Question: Is there any way to create multiple cookie files? I'm not asking about adding multiple keys to the same file but to create completely separate cookie files. Every time I try something like below, the cookie file is replaced rather than creating a new file:
'''
document.cookie="name=Johe2; expires=Thu, 18 Dec 2017 12:00:00 UTC";
document.cookie="name=Johe; expires=Thu, 18 Dec 2017 12:00:00 UTC";
'''
Example: As you can see below the site adobe.com has 4 cookies on my computer. I can only create 1 using the code above:

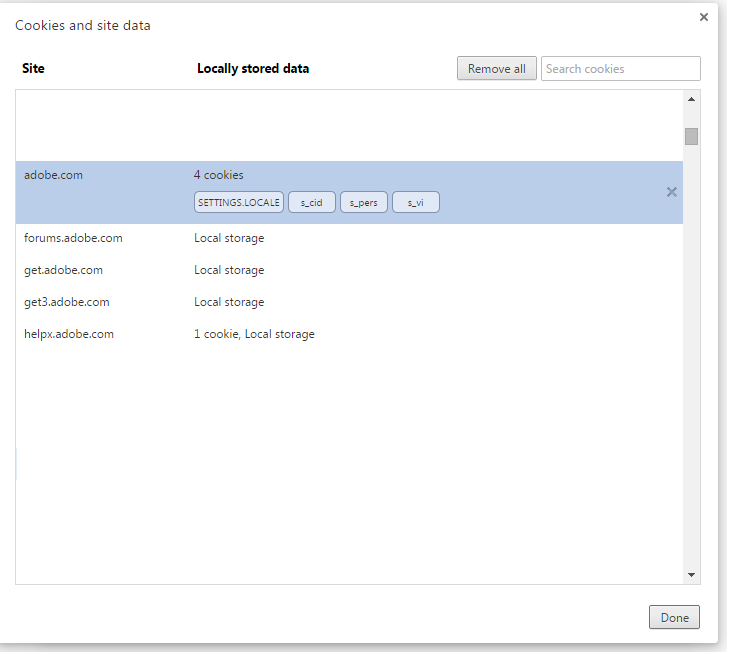
Answer: You can create as many cookies as you want to, but the keys have to be different.
'document.cookie' is a bit strange, as it can be treated as a string, but it's not really a string, there's an object behind it that stores the keys and values, so creating two different cookies is done with two different keys.
If you use the same key, the value is naturally overwritten, as that's the way you'd change the cookie values
'''
document.cookie = "name1=Johe2; expires=Thu, 18 Dec 2017 12:00:00 UTC";
document.cookie = "name2=Johe; expires=Thu, 18 Dec 2017 12:00:00 UTC";
'''
creates two cookies with the keys 'name1' and 'name2'